Field crop: maize
Growth stage: 2
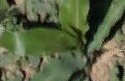
Species: maize